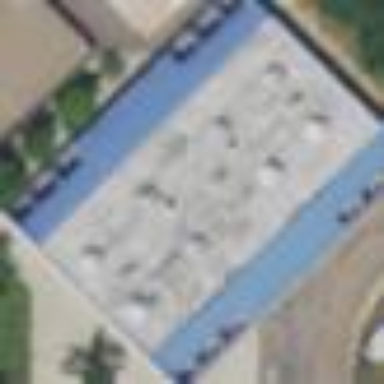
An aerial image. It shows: Educational building.